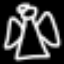
Label: angel